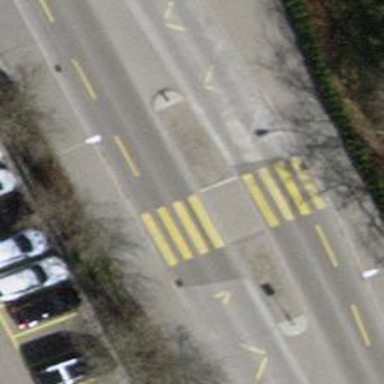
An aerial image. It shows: Uncontrolled zebra crossing with central island.